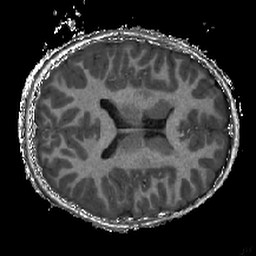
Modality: T1w
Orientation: axial
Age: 10
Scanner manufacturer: siemens
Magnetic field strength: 3 T
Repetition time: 2.4 s
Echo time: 0.00224 s